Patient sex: M
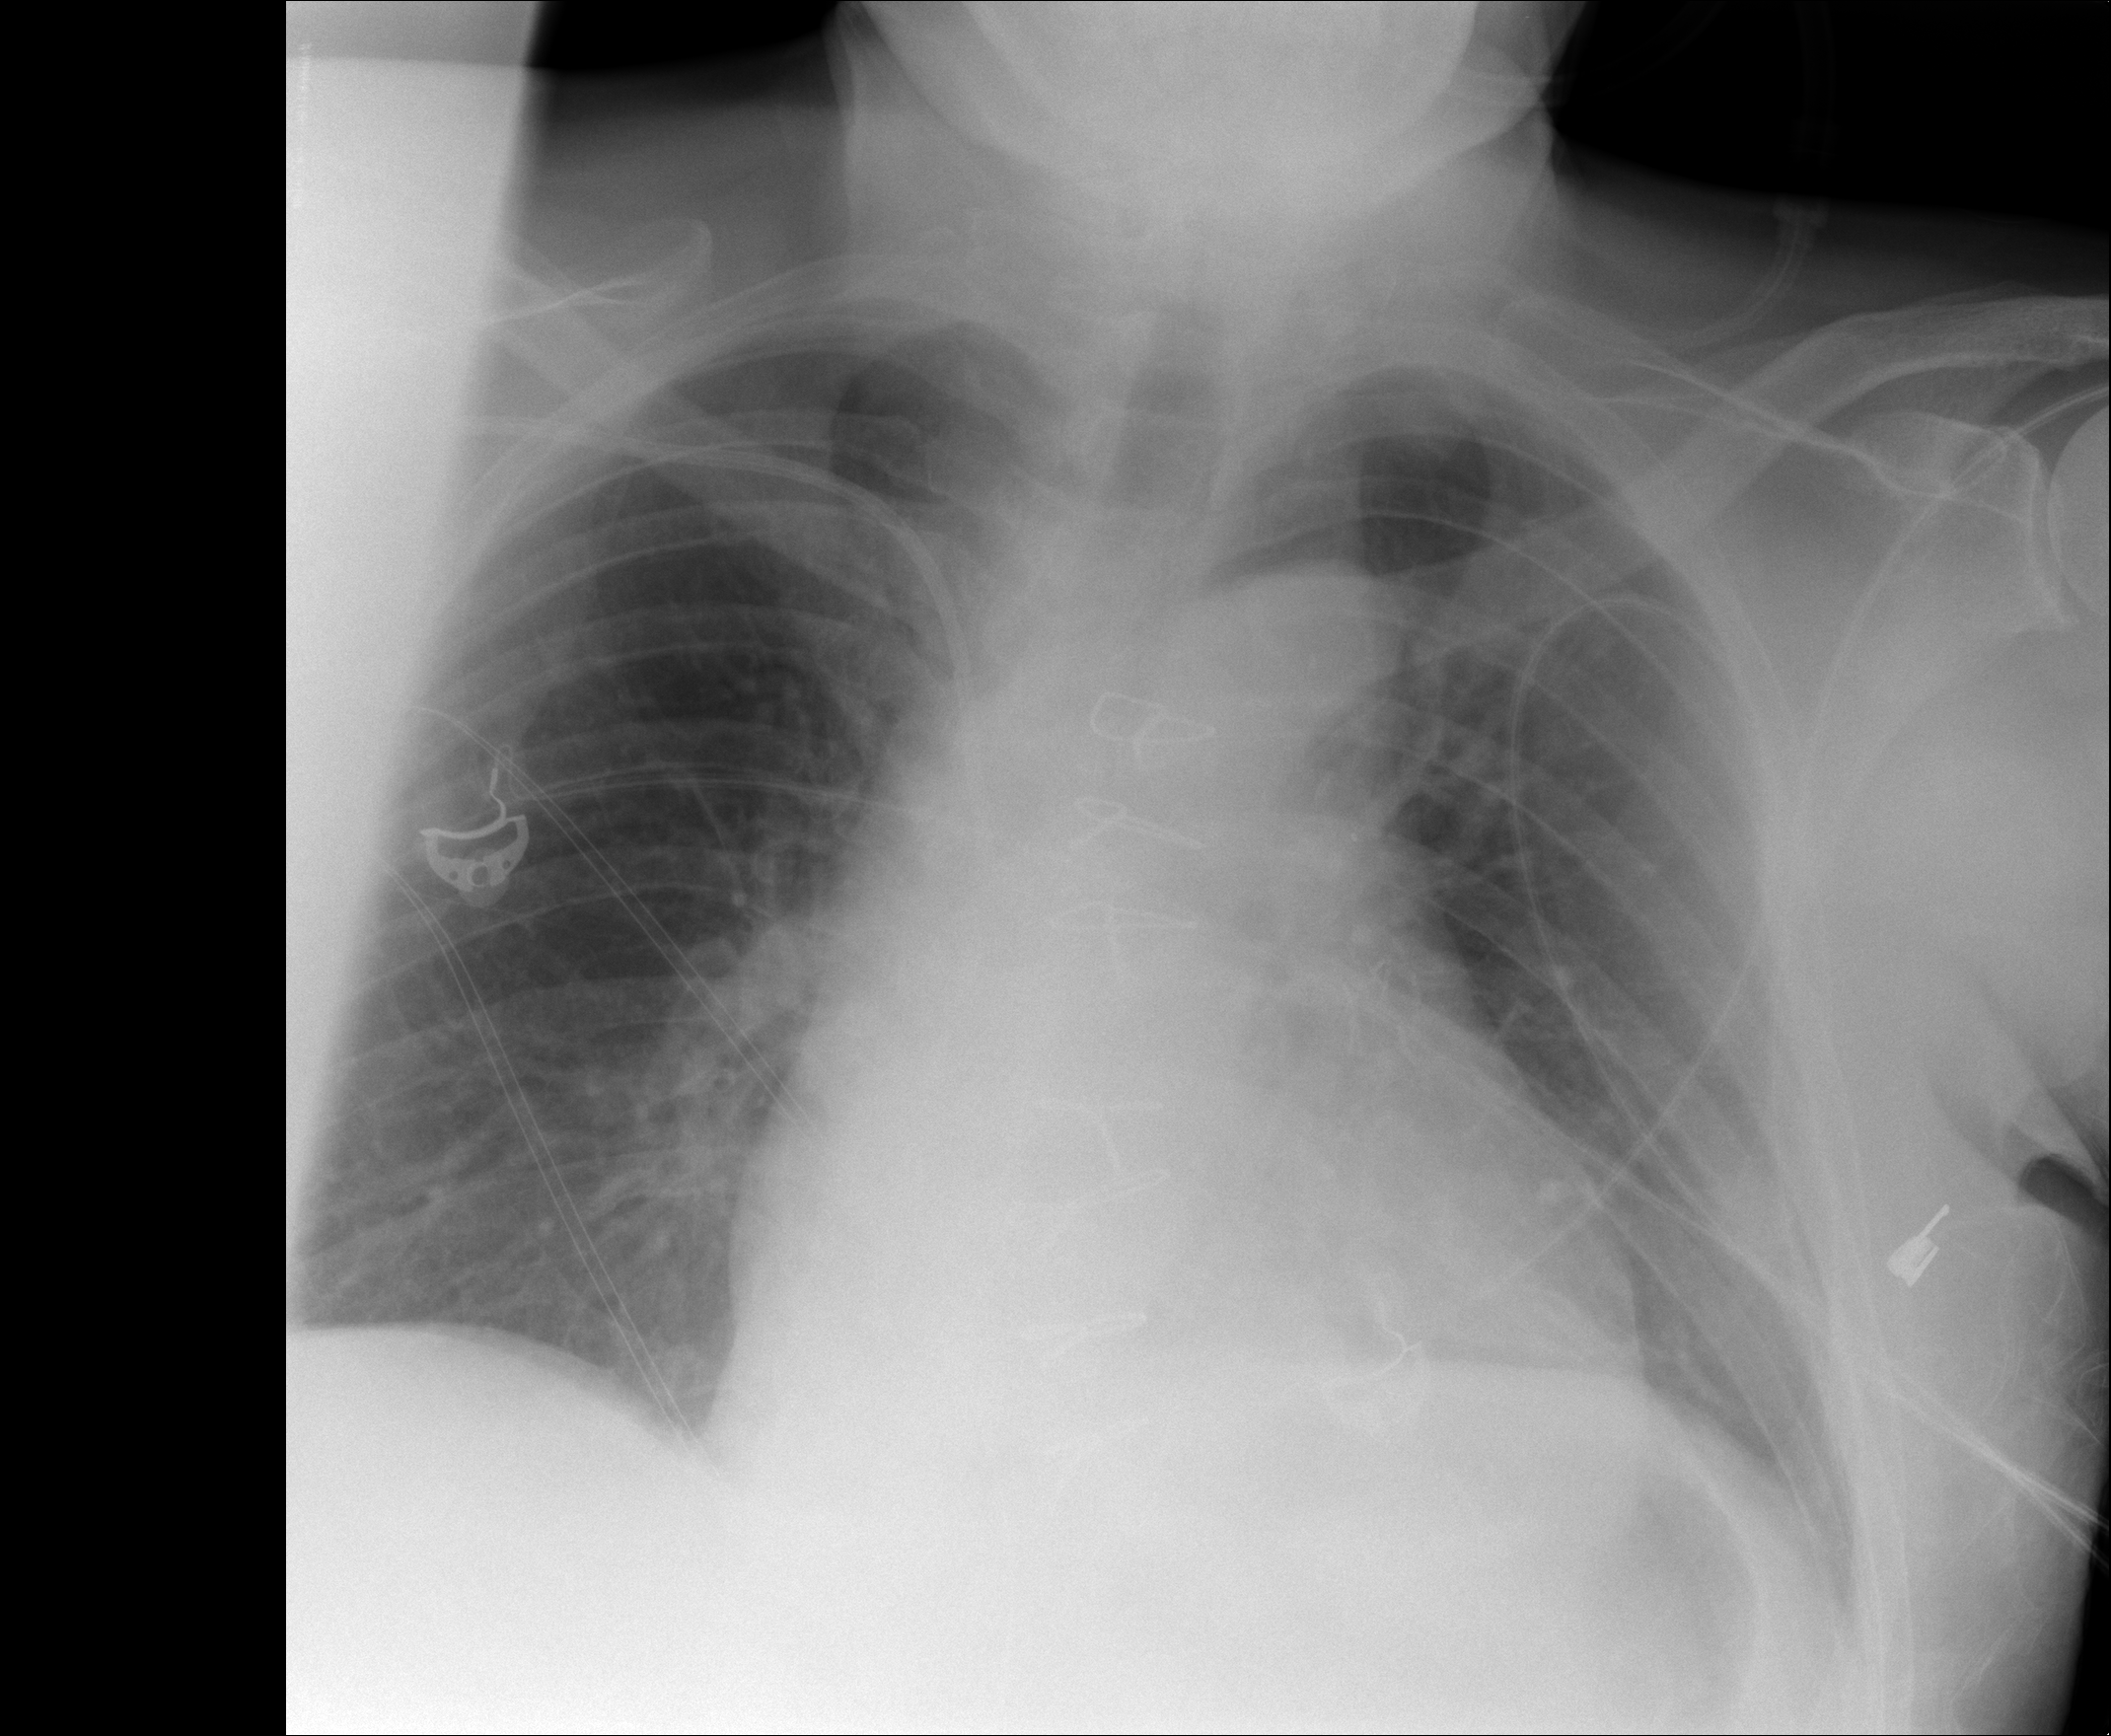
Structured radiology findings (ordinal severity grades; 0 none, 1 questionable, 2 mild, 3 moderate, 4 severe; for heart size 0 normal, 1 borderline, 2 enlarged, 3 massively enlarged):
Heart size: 2
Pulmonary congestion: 0
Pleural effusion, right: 0
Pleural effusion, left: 0
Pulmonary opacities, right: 0
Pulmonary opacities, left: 0
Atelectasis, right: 0
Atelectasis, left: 1